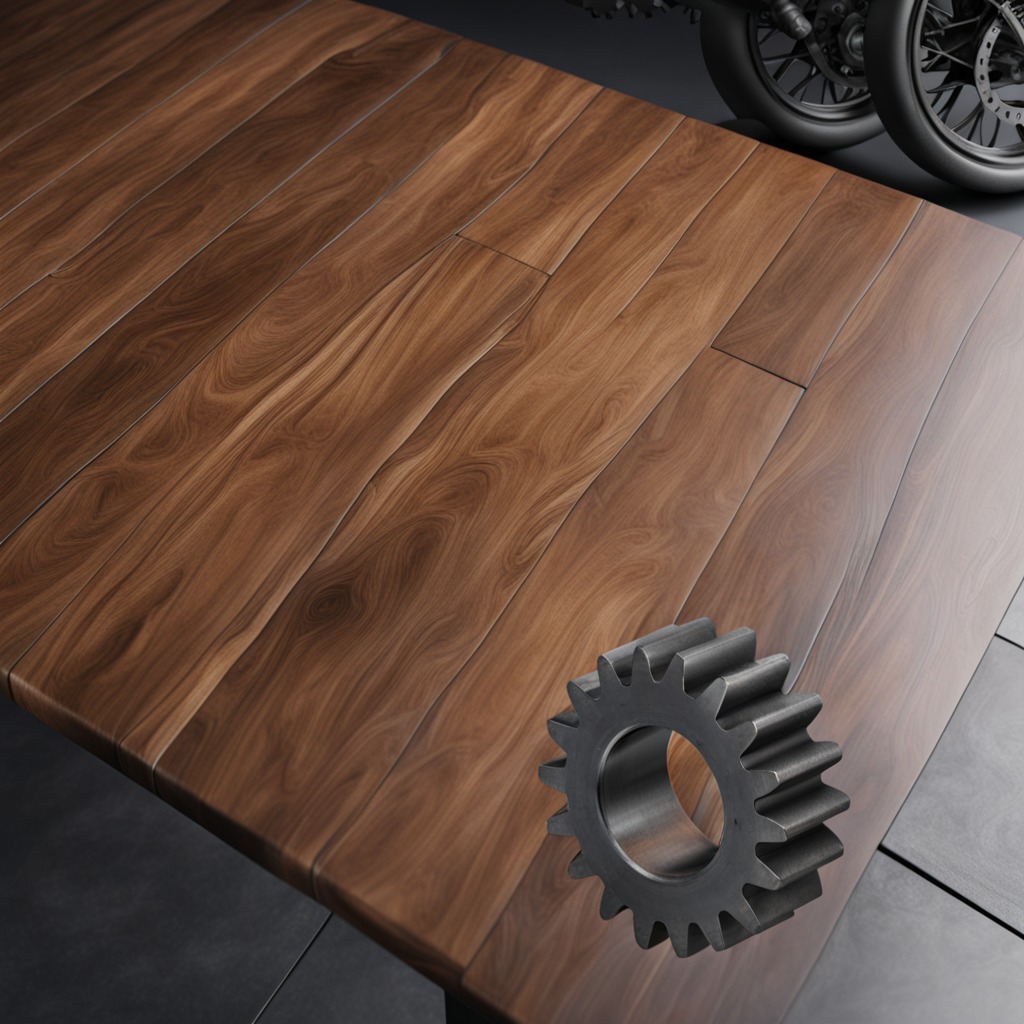
A steel gear with teeth is lying on the wooden table in a vintage motorcycle garage.